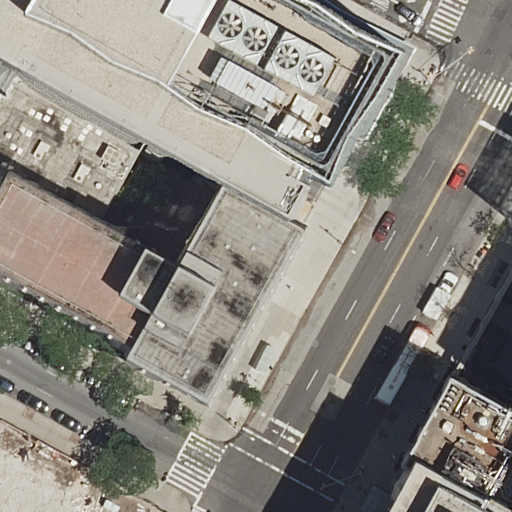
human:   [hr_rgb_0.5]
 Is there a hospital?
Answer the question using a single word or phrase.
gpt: yes

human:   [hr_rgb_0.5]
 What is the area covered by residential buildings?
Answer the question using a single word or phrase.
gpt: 3749m2

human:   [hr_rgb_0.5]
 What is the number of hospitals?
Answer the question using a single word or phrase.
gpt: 1

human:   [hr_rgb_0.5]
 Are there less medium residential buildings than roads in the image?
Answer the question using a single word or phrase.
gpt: yes

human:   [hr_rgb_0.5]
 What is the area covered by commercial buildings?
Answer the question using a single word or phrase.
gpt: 0m2

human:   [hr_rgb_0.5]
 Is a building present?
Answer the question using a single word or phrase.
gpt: yes

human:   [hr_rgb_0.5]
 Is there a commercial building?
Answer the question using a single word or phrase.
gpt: no

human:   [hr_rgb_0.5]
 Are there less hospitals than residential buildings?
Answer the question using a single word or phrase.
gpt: yes

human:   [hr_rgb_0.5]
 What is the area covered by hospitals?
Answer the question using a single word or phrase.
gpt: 1172m2

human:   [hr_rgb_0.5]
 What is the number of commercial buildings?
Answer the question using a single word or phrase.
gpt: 0

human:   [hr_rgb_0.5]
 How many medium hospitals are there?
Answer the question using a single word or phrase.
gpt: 0

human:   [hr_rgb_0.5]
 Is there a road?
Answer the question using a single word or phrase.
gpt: yes

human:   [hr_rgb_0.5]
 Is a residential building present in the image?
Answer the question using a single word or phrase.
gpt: yes

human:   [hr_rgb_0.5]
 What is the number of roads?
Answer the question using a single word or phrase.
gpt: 3

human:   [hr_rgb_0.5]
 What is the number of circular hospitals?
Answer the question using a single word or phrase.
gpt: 0

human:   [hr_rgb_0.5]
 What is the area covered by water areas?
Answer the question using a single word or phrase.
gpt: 0m2

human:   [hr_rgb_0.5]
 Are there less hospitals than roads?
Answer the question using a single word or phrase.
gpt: yes

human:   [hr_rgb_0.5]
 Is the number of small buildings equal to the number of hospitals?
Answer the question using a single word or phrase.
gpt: yes

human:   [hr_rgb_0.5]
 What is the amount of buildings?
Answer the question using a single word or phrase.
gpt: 4

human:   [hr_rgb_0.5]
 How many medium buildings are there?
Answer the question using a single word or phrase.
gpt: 1

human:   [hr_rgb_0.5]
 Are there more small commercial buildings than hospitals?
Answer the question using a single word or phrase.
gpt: no

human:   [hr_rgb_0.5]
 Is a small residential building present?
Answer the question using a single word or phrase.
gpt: yes

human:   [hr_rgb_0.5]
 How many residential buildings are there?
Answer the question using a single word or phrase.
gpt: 4

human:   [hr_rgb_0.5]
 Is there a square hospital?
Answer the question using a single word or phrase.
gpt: no

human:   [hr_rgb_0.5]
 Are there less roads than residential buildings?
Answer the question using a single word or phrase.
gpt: yes

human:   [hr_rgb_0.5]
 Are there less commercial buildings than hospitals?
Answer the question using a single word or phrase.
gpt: yes

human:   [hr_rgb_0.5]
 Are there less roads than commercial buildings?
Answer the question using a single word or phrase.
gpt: no

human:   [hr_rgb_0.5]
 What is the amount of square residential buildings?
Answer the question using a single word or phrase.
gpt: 0

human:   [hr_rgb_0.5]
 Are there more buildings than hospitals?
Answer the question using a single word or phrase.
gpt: yes

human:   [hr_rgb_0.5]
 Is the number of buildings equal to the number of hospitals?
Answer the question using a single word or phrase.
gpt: no

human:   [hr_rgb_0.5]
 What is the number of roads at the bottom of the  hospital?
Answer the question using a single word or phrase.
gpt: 1

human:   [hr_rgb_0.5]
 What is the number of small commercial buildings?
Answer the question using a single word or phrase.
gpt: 0

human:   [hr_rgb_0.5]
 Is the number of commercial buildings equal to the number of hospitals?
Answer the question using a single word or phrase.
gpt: no

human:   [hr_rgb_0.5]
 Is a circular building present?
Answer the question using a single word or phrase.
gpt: no

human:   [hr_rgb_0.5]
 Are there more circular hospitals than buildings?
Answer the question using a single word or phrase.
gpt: no

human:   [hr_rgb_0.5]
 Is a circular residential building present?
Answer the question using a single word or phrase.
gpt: no

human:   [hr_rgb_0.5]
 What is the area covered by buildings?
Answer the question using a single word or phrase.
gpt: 3749m2

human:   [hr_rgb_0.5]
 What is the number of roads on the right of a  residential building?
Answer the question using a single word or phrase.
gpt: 3

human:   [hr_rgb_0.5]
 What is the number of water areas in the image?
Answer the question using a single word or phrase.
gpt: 0

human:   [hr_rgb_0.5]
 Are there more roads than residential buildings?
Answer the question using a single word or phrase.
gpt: no

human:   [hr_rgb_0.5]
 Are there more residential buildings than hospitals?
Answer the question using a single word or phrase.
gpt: yes

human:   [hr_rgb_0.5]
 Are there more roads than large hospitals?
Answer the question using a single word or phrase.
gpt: yes

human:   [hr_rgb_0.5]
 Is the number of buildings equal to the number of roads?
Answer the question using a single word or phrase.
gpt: no

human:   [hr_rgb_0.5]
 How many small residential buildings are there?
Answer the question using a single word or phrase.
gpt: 1

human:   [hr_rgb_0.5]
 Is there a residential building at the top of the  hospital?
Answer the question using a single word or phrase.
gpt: yes

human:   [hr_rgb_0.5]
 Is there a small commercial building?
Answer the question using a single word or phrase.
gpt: no

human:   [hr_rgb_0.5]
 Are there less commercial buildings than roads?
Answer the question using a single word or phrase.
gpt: yes

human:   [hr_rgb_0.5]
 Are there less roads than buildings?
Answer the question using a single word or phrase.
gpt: yes

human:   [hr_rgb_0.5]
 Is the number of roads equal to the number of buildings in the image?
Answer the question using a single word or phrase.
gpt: no

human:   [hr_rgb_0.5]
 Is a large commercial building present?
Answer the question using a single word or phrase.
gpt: no

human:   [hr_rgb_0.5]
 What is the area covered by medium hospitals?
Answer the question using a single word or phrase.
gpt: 0m2

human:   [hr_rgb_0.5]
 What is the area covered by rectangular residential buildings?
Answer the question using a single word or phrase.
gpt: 484m2

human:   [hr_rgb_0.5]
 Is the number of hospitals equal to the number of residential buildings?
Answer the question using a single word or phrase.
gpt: no

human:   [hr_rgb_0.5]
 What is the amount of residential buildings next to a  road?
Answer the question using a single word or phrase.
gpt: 4

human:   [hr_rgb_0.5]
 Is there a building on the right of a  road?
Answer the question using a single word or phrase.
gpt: yes

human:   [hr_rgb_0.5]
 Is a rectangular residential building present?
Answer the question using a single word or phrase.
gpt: yes

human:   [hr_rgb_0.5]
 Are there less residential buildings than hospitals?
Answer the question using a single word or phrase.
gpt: no

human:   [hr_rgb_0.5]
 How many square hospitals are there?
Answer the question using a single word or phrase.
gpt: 0

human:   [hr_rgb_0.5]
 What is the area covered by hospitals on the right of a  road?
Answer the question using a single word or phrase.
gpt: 1172m2

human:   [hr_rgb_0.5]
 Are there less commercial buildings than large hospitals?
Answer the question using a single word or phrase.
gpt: yes

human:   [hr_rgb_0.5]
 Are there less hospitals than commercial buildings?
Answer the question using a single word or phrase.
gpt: no

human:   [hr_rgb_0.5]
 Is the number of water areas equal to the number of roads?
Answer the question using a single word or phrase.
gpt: no

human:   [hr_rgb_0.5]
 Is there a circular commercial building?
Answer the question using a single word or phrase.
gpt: no

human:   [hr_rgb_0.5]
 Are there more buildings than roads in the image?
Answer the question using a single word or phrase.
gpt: yes